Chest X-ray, PA view. Patient: 56 years old, sex M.
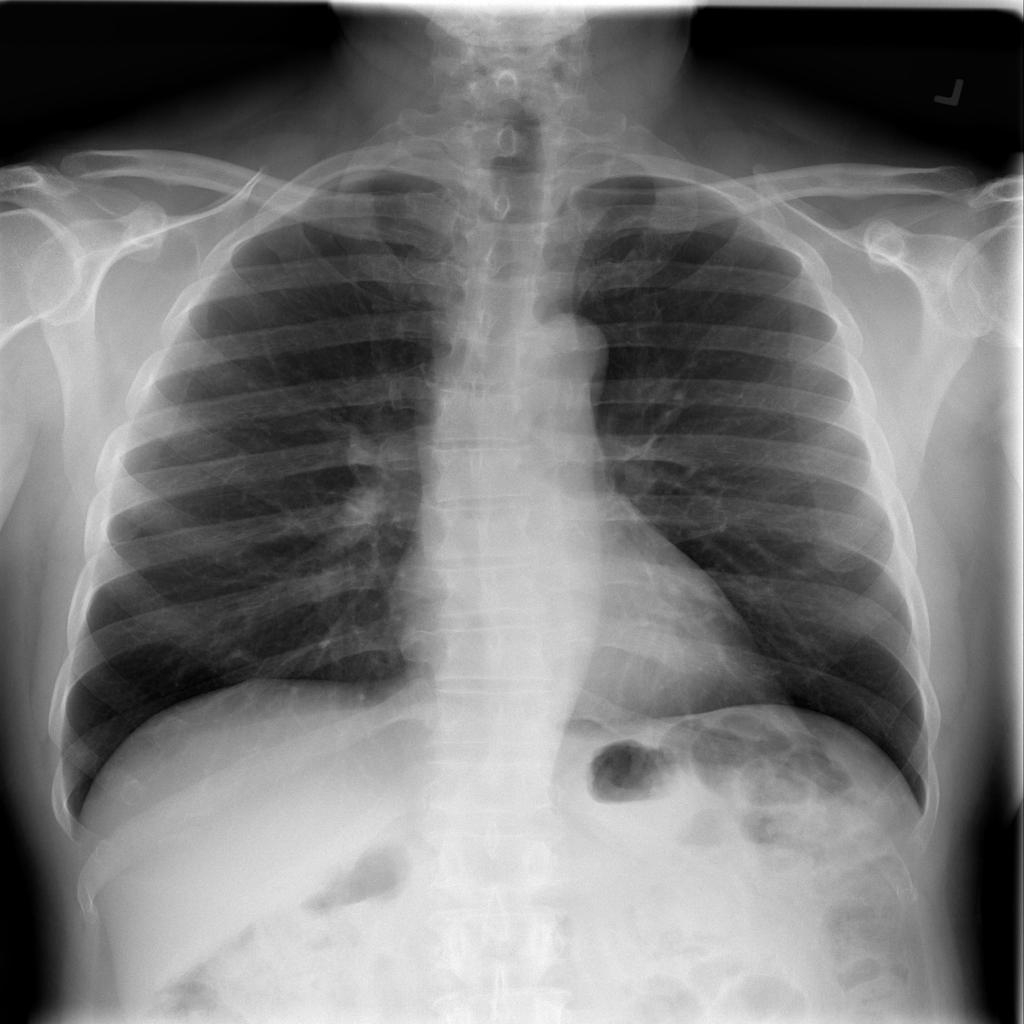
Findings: No Finding